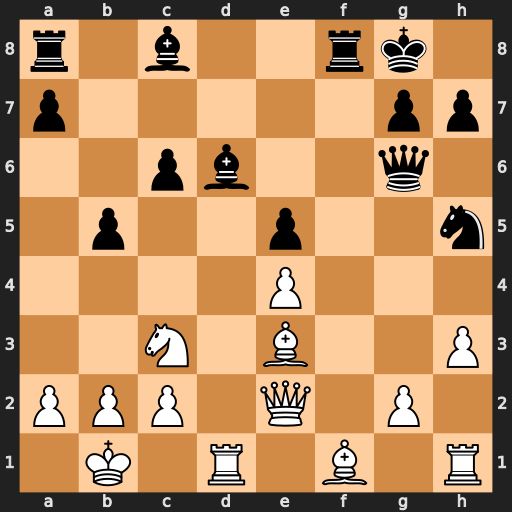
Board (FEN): r1b2rk1/p5pp/2pb2q1/1p2p2n/4P3/2N1B2P/PPP1Q1P1/1K1R1B1R
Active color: w
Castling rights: -
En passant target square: -
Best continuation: Rxd6 Qxd6 Qxh5